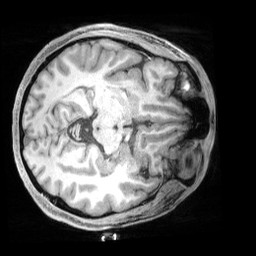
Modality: T1w
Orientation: axial
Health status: healthy
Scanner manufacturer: siemens
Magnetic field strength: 3 T
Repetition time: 2.4 s
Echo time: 0.00201 s